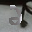
Label: 2